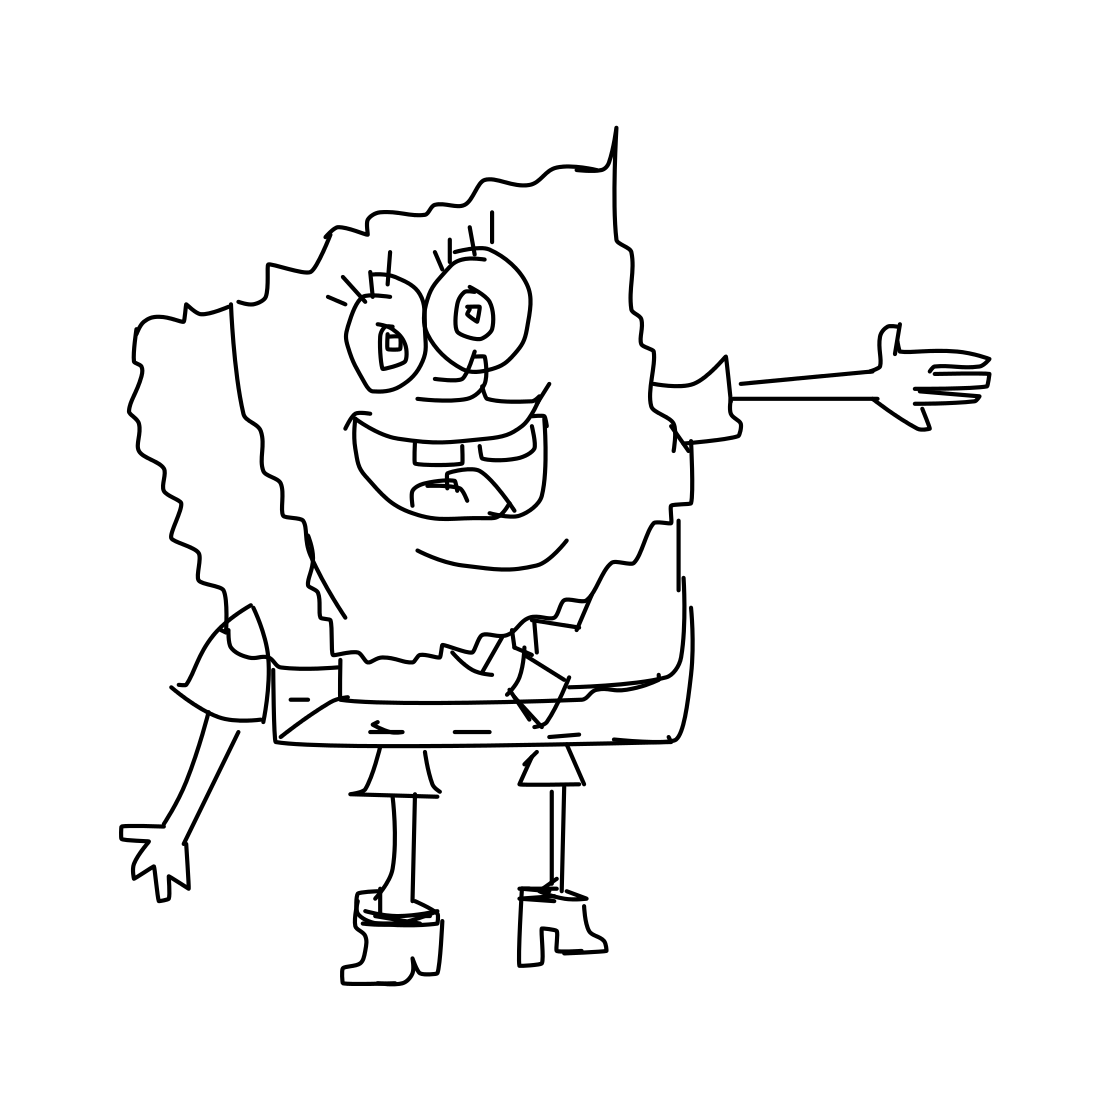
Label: sponge bob